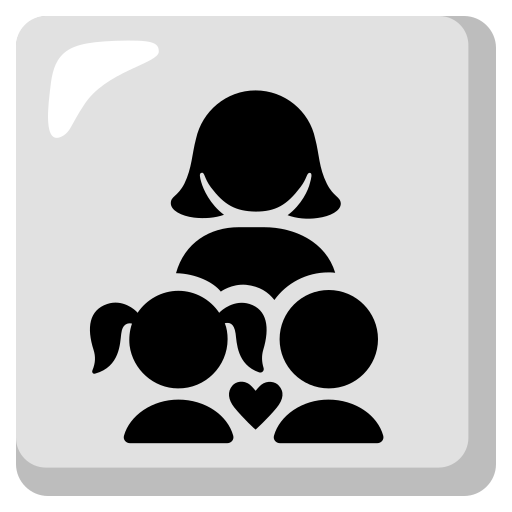
Emoji: 👩‍👧‍👦